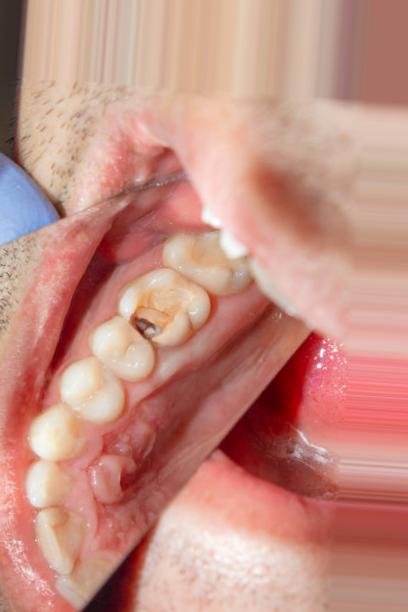
Condition: Caries